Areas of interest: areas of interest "Fashion New City Commercial Square"
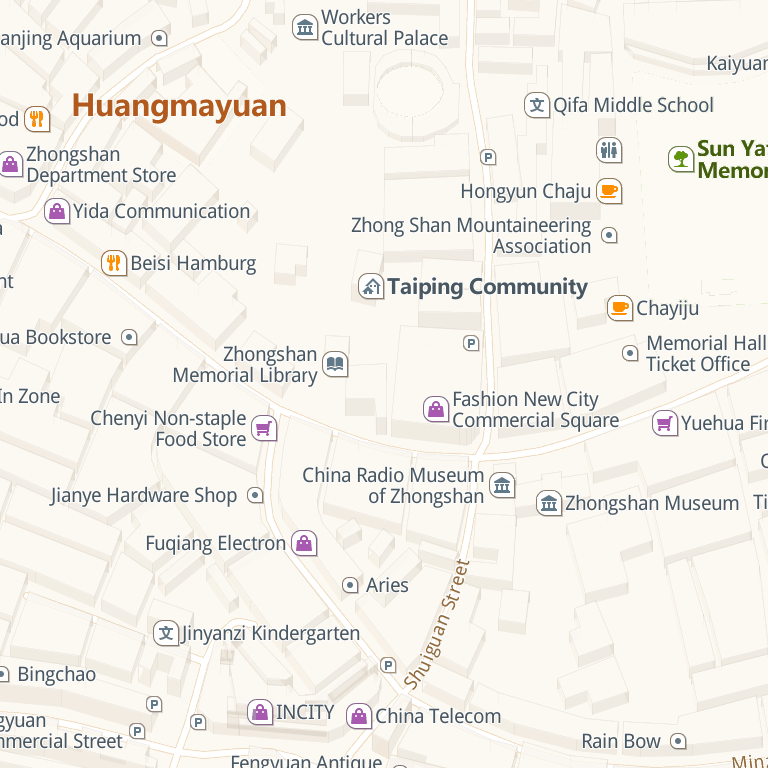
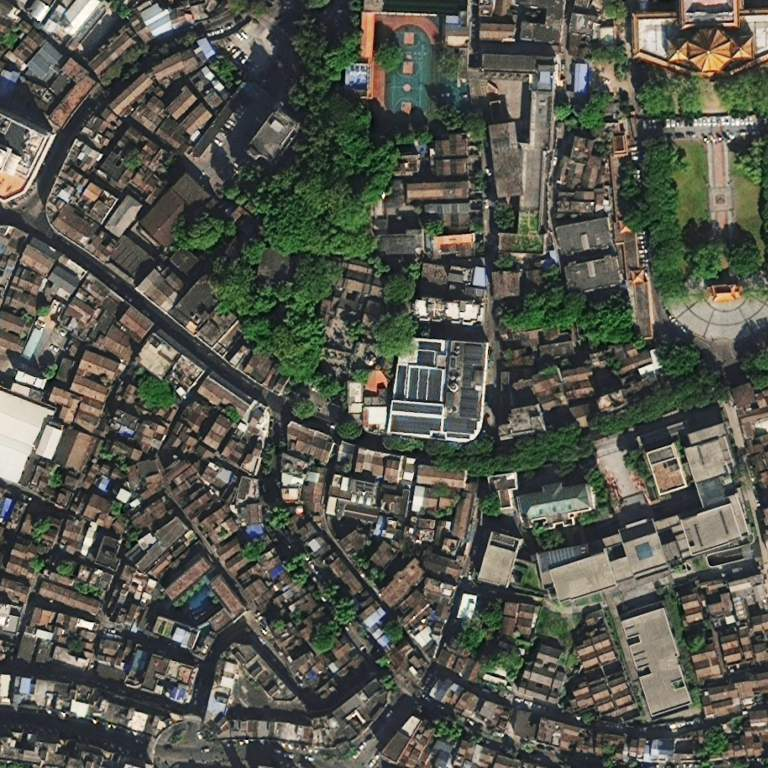